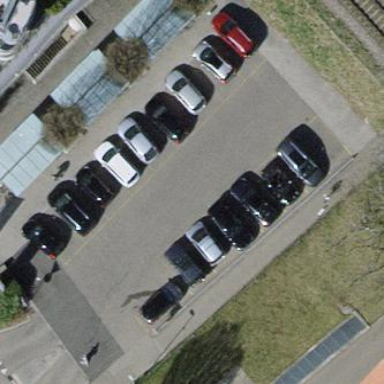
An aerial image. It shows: Parking area with surface.